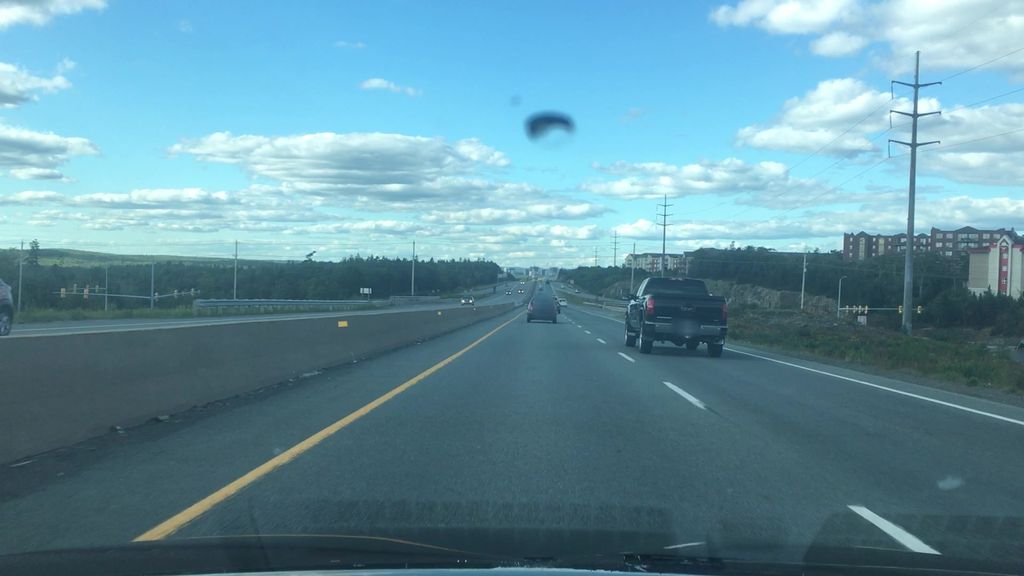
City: halifax